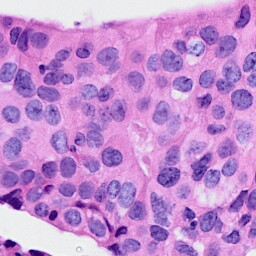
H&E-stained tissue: Breast